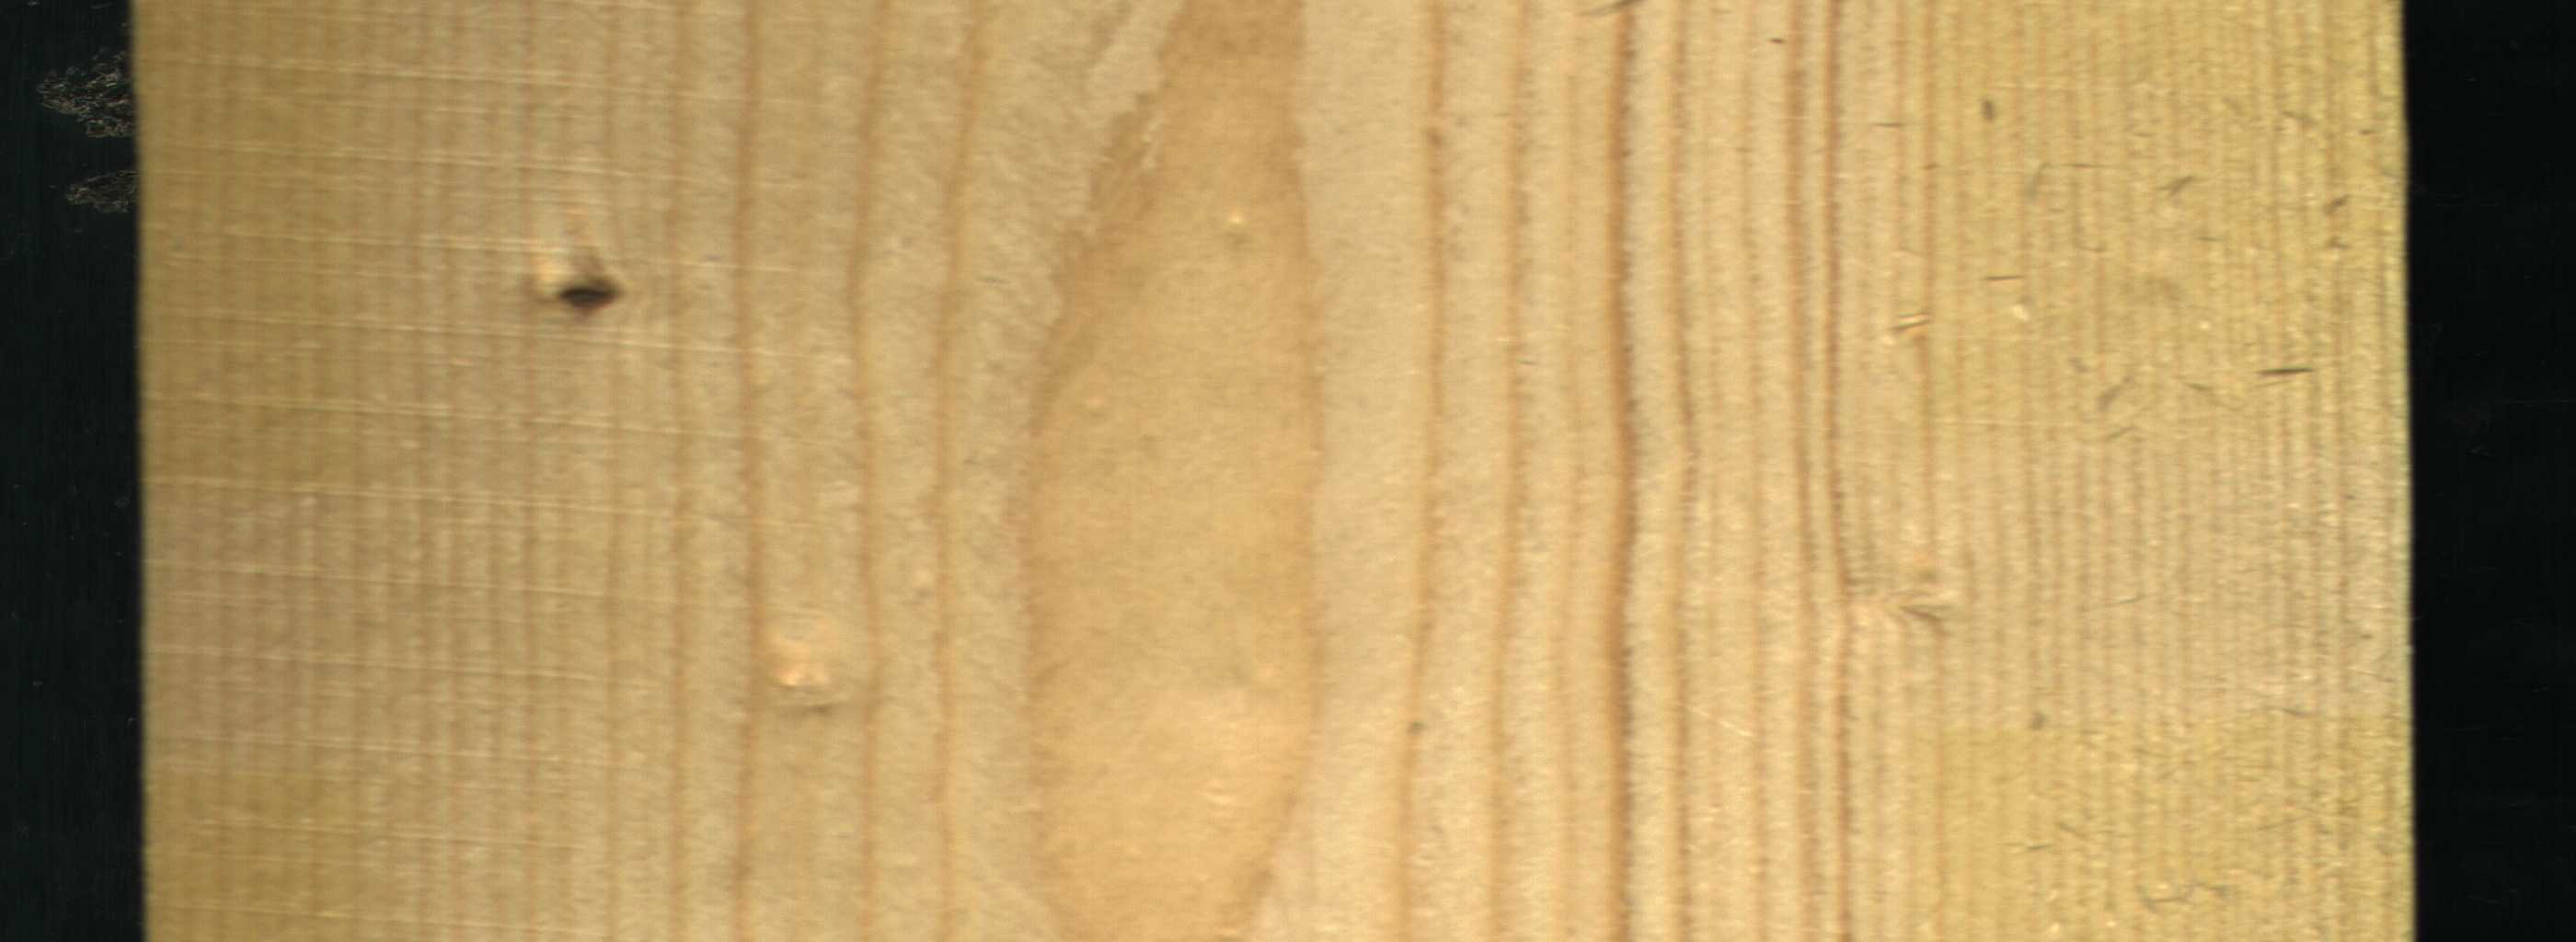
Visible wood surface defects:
Live_Knot